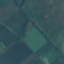
Label: AnnualCrop